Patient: sex M, age 78
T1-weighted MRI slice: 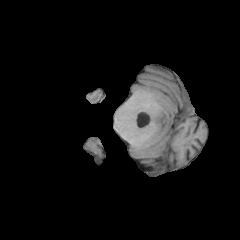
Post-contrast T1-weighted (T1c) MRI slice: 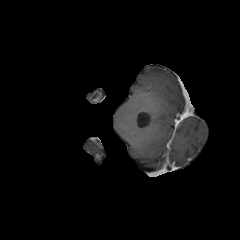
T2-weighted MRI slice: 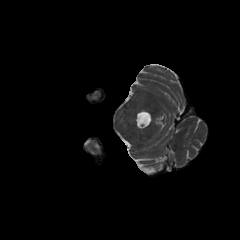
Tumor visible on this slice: no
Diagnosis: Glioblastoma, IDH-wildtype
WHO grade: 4